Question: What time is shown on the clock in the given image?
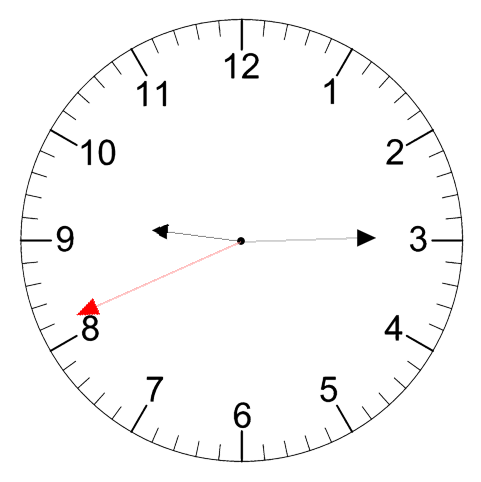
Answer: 09:14:41